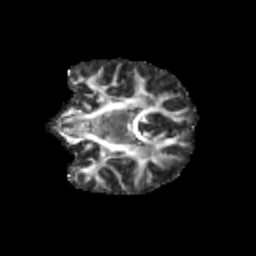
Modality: FA
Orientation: coronal
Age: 9
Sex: male
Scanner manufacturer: siemens
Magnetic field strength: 3 T
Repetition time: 3.8 s
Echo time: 0.07 s